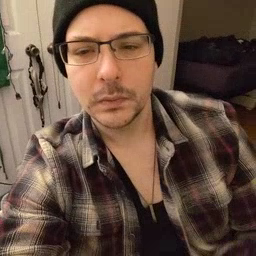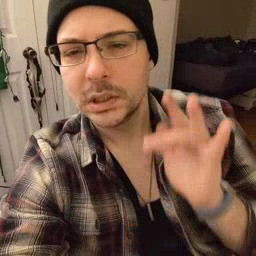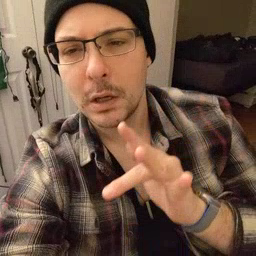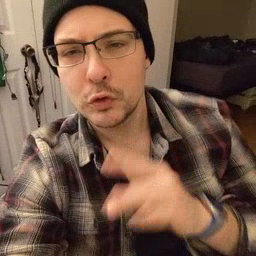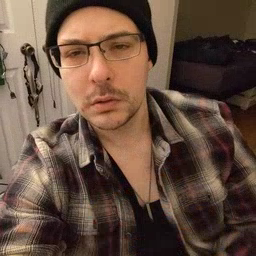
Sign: touch